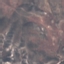
Label: HerbaceousVegetation